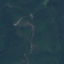
Label: Forest